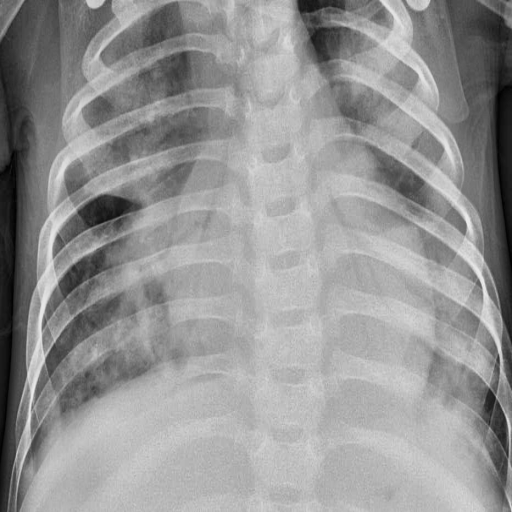
Finding: PNEUMONIA